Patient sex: M
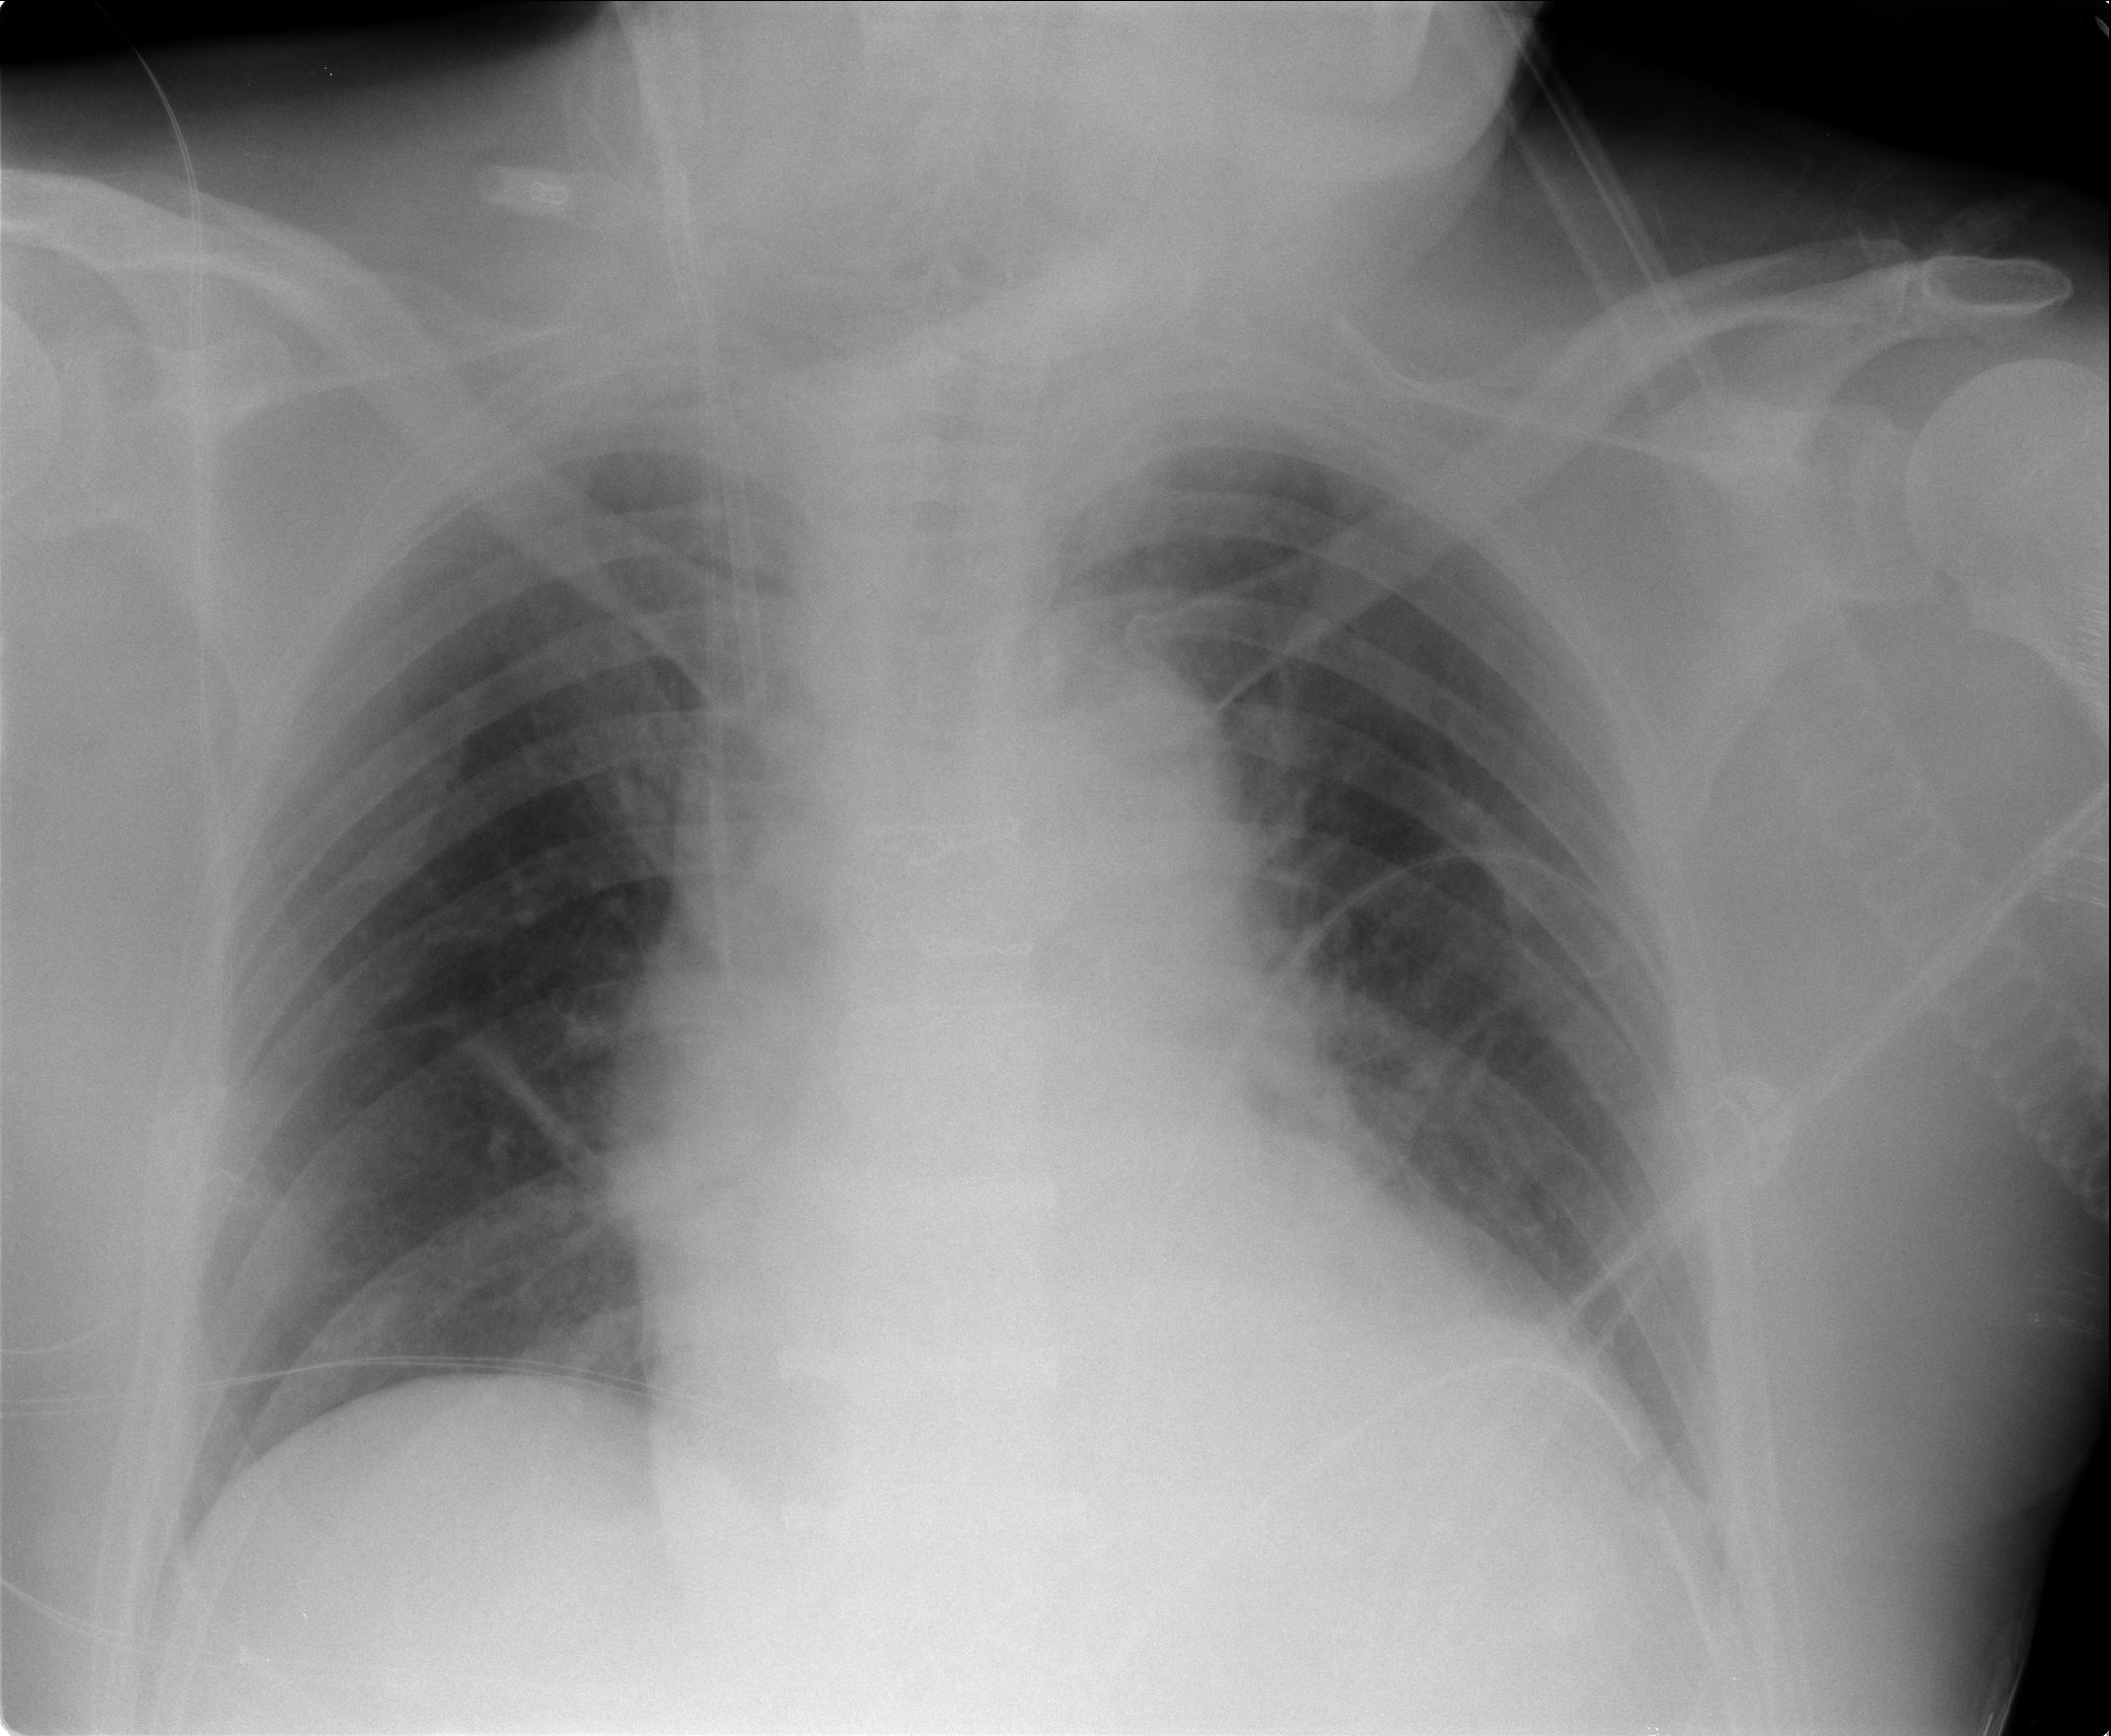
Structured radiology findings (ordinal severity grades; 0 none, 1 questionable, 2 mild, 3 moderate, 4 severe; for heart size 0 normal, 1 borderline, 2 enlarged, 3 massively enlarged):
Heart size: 2
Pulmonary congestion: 0
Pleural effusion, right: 0
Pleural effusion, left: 0
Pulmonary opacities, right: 0
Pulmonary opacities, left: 0
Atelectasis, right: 2
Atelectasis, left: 0